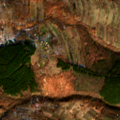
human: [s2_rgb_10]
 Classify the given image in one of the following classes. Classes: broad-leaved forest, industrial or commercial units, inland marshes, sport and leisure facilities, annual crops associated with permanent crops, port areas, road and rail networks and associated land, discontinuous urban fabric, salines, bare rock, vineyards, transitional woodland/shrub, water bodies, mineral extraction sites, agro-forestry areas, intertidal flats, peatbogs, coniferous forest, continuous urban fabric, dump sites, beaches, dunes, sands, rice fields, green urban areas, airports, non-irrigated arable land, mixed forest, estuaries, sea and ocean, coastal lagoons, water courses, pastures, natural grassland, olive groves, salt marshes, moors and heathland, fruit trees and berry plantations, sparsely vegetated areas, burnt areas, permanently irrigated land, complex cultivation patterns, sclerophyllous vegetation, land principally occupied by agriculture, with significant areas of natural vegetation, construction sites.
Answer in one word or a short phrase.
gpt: complex cultivation patterns, broad-leaved forest, coniferous forest, transitional woodland/shrub